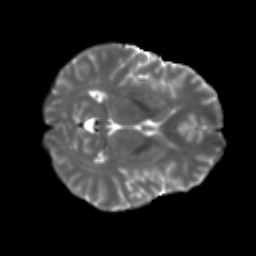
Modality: T2w
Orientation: axial
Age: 43
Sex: male
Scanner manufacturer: ge
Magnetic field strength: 3 T
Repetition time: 7.8 s
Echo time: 0.0611 s